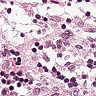
Metastatic tissue present: no